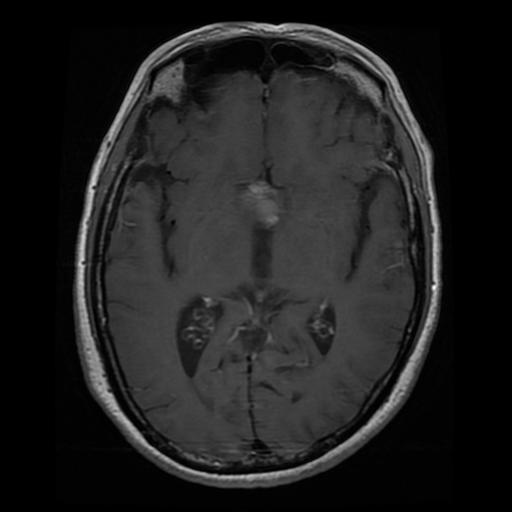
Label: pituitary